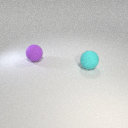
large cyan rubber sphere in front of large purple rubber sphere